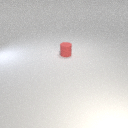
small red rubber cylinder